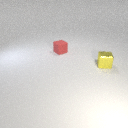
small red rubber cube behind small yellow metal cube